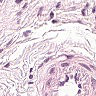
Metastatic tissue present: no